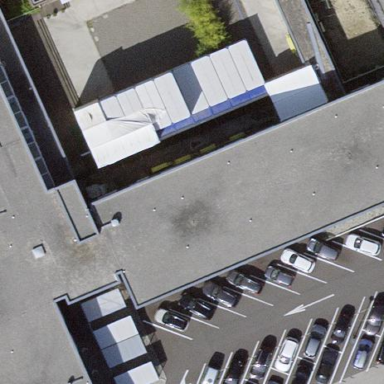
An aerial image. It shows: Hospital building.